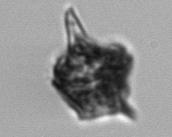
Label: Amylax